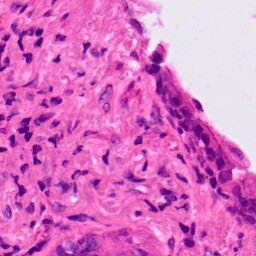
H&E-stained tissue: Lung